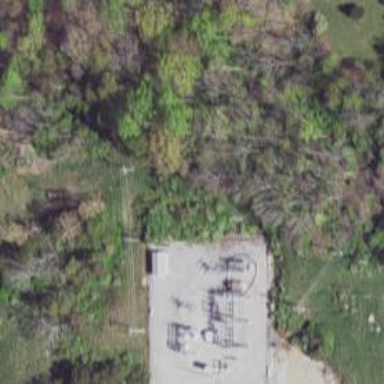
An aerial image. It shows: Distribution power substation secured by fence.